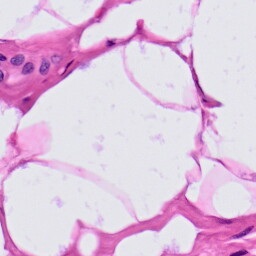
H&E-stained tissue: Prostate